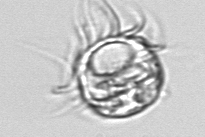
Label: Leegaardiella_ovalis